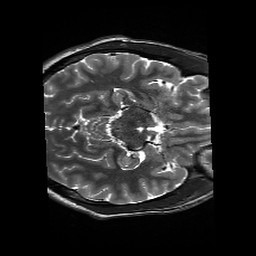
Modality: T2w
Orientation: axial
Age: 28
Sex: male
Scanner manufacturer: siemens
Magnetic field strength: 3 T
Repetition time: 13.52 s
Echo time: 0.088 s